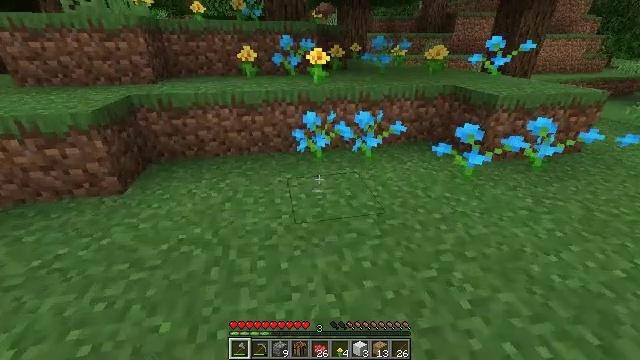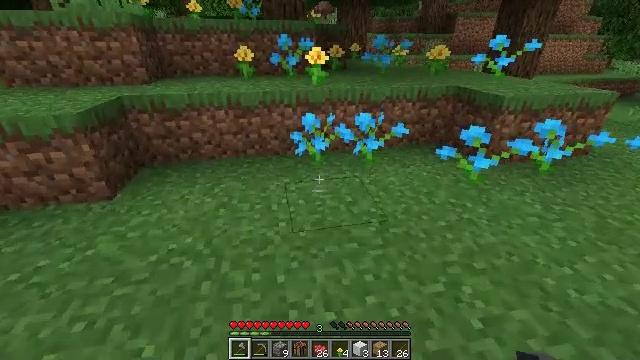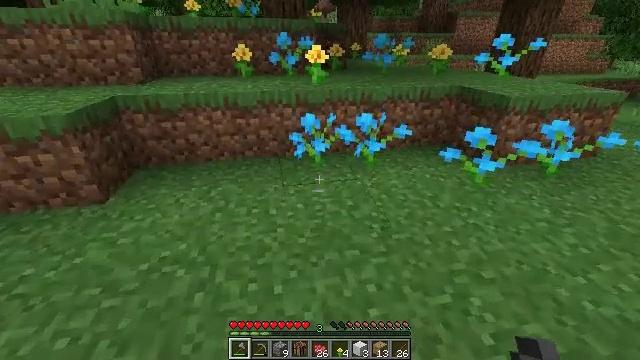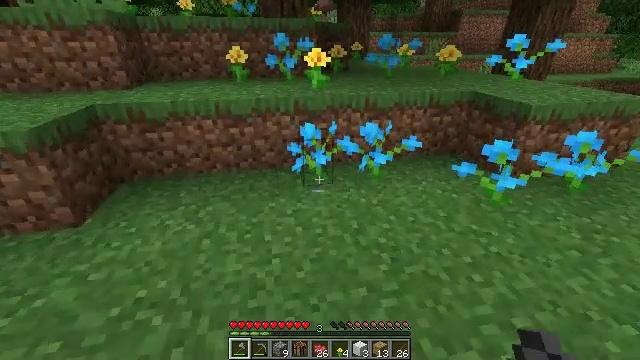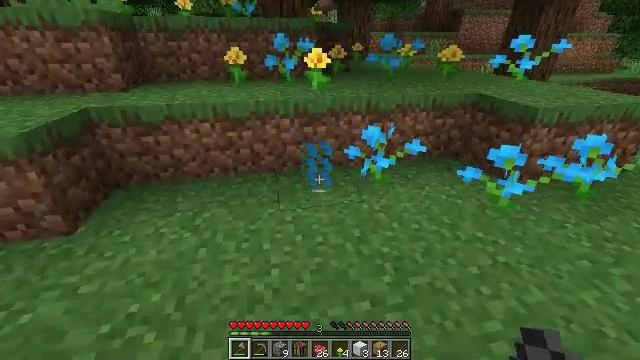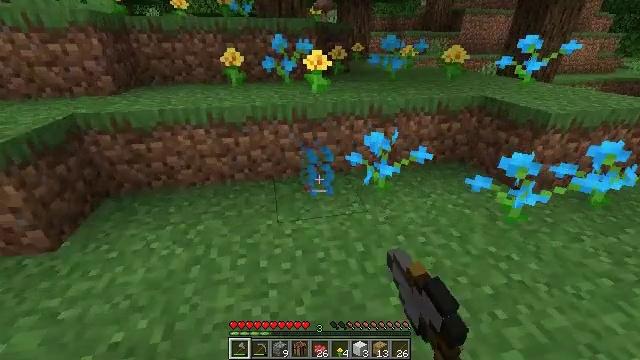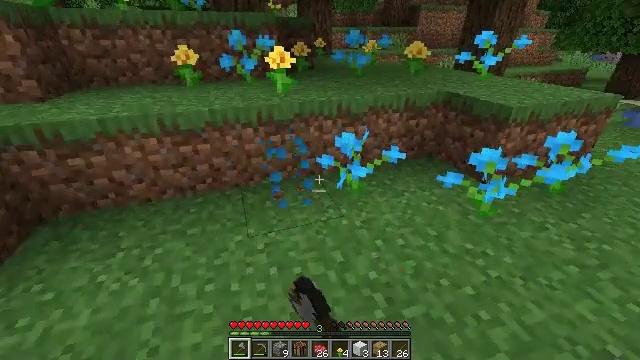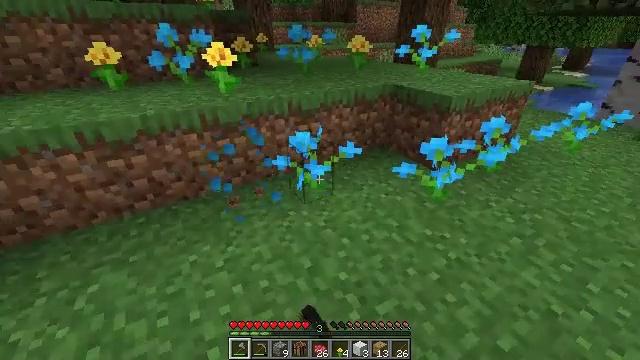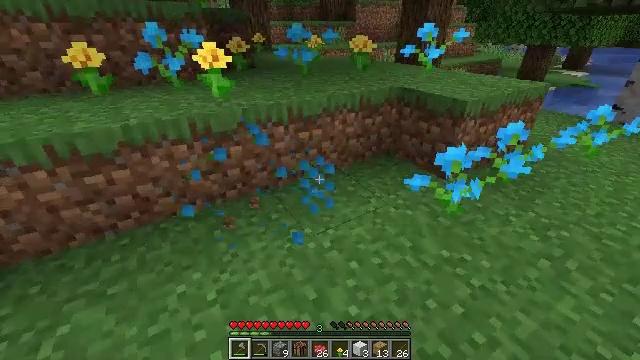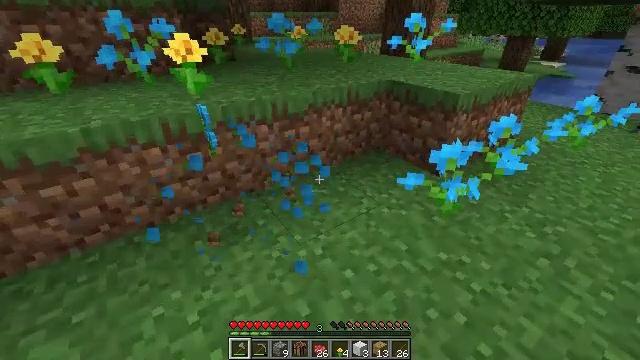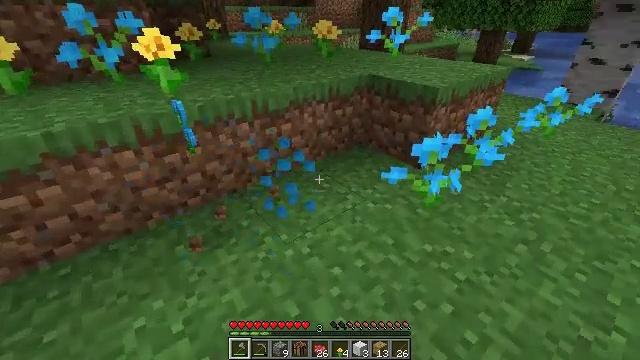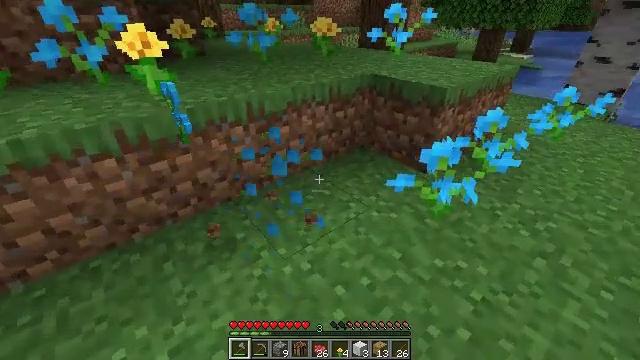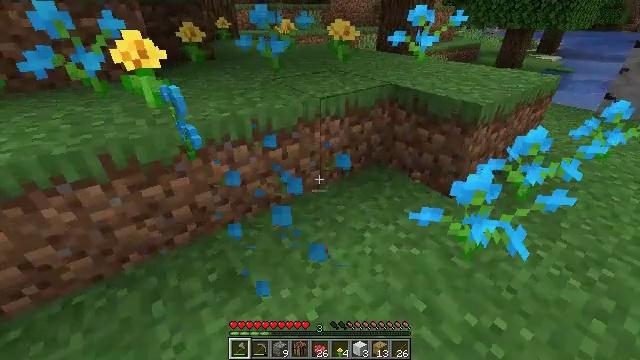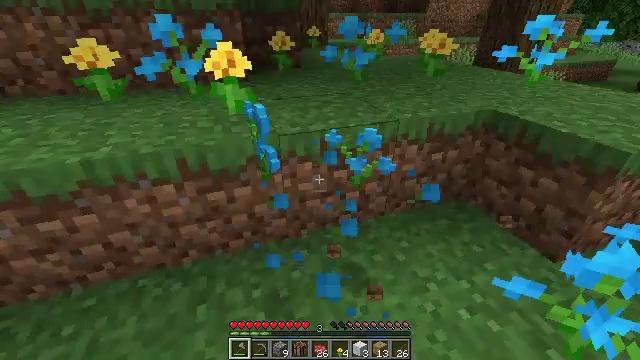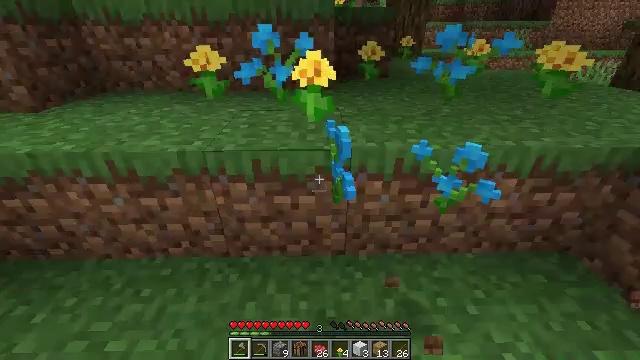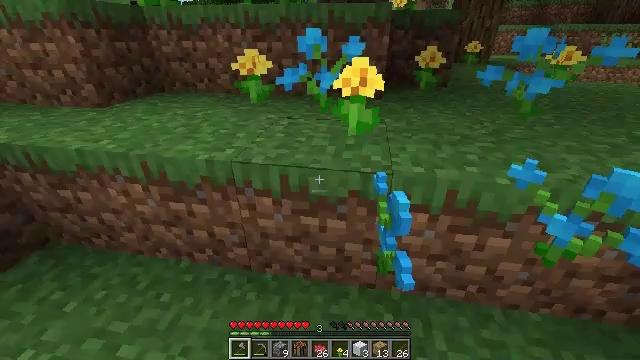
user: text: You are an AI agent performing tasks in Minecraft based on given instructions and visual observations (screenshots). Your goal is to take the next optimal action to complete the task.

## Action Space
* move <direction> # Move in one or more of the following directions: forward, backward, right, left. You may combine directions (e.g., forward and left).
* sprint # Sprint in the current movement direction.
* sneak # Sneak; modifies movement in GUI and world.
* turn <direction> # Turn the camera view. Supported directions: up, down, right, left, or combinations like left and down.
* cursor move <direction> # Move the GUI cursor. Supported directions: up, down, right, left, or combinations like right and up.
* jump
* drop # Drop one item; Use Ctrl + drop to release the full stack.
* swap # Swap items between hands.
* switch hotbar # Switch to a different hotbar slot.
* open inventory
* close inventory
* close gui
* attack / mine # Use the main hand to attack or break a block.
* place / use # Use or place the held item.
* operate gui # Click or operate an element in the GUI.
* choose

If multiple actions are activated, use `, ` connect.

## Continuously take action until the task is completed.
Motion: motion action
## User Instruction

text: Collect blue orchid by hitting it.
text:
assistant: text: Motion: move forward
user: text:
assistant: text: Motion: move forward
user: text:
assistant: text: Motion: move forward
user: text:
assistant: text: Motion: move forward, attack / mine
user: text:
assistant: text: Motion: move forward, attack / mine
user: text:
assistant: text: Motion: turn right, attack / mine
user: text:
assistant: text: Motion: move forward, turn right
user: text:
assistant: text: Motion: move forward, attack / mine
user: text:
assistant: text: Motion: move forward, turn right and down, attack / mine
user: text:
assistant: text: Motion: move forward, turn right
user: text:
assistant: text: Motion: move forward, attack / mine
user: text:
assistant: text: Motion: move forward, turn left, attack / mine
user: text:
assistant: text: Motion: move forward, turn left and up
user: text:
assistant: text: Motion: move forward, turn left and up
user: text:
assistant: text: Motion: move forward, turn left
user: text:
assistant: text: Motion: move forward, turn left, jump
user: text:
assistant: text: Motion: move forward, jump
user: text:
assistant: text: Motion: move forward, turn down, jump
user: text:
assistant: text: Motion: move forward, turn right and down, jump
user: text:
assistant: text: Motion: move forward, turn right and down
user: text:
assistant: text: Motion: move forward, turn down
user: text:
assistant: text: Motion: no_op
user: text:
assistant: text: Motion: no_op
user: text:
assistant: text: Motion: no_op
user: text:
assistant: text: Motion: attack / mine
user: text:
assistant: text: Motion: attack / mine
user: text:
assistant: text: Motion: attack / mine
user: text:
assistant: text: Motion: move forward, turn left and up
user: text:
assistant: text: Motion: move forward, turn left and up, jump
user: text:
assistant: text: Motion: attack / mine, jump